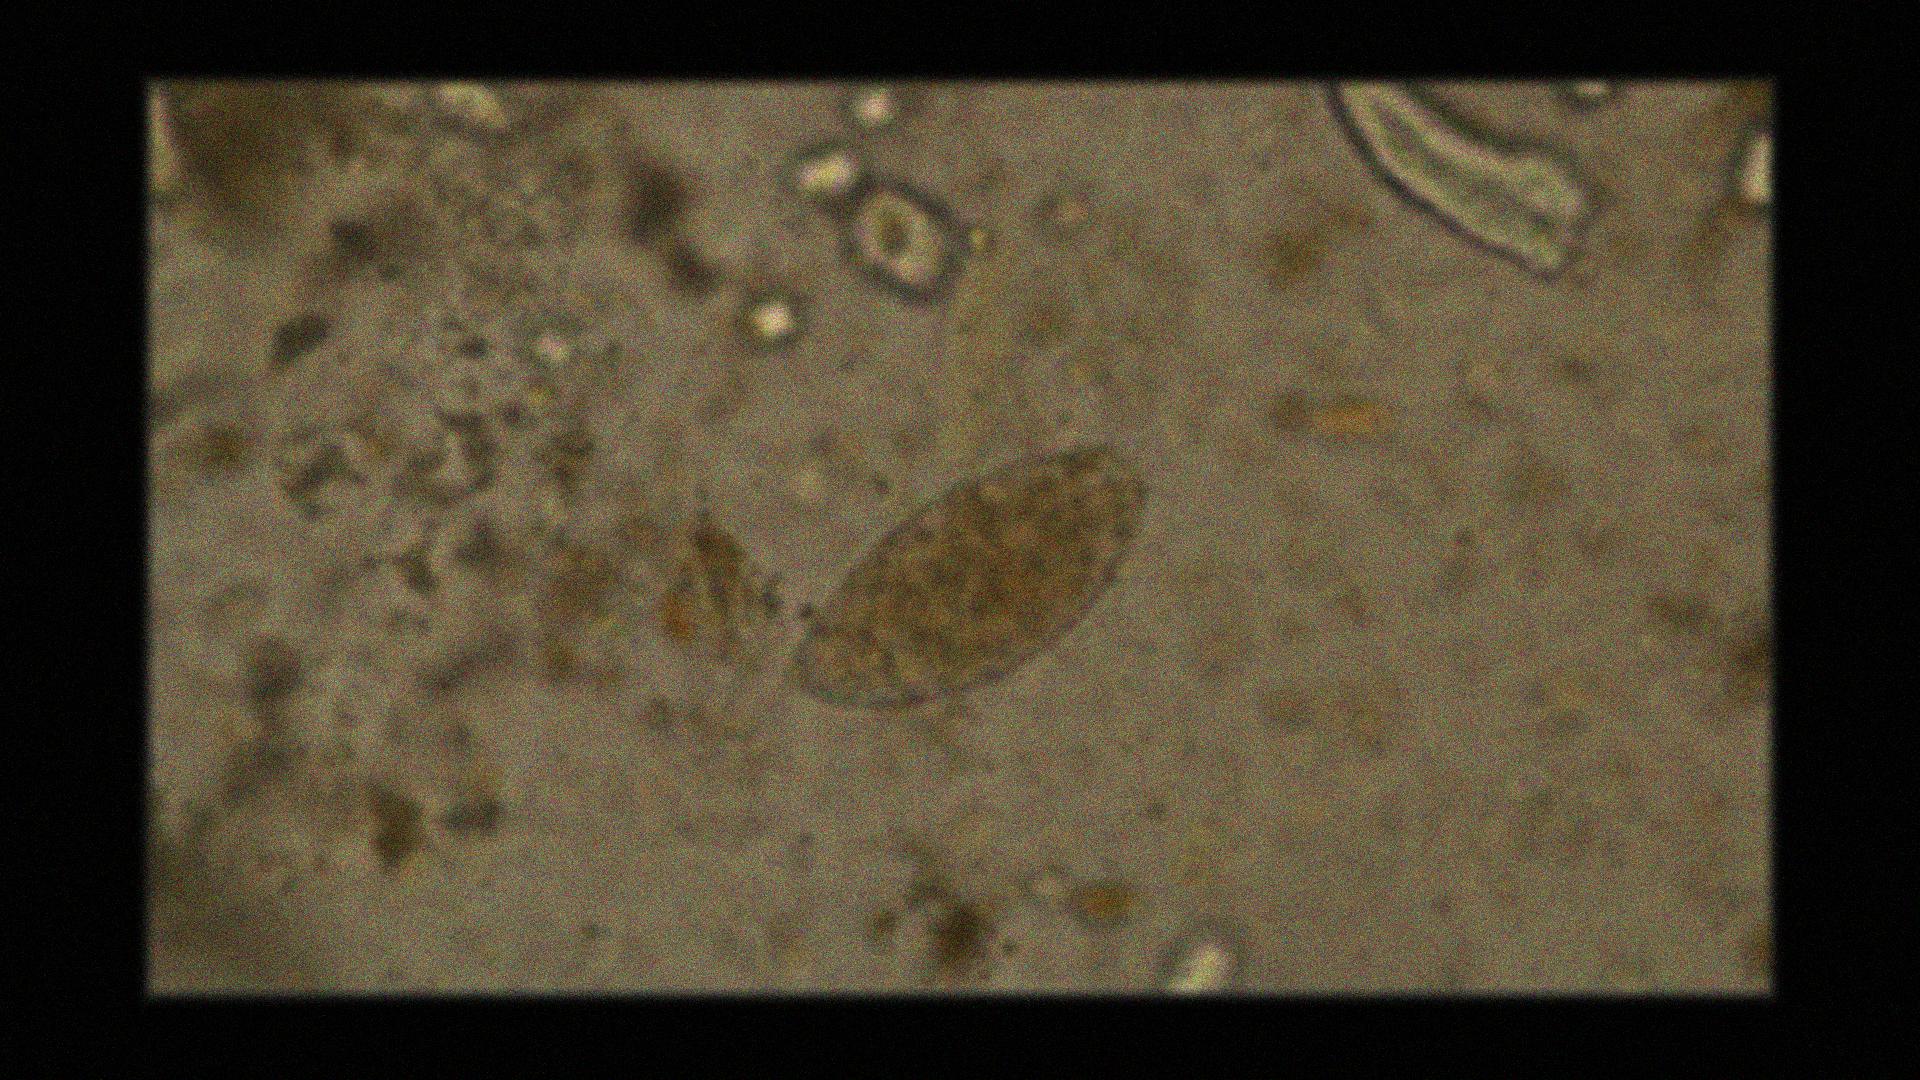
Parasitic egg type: Fasciolopsis buski